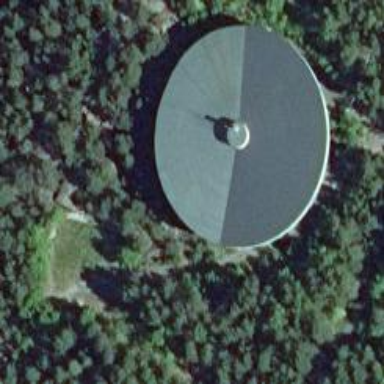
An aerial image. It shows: Water tower serving as service building.